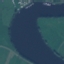
Land use / land cover: River